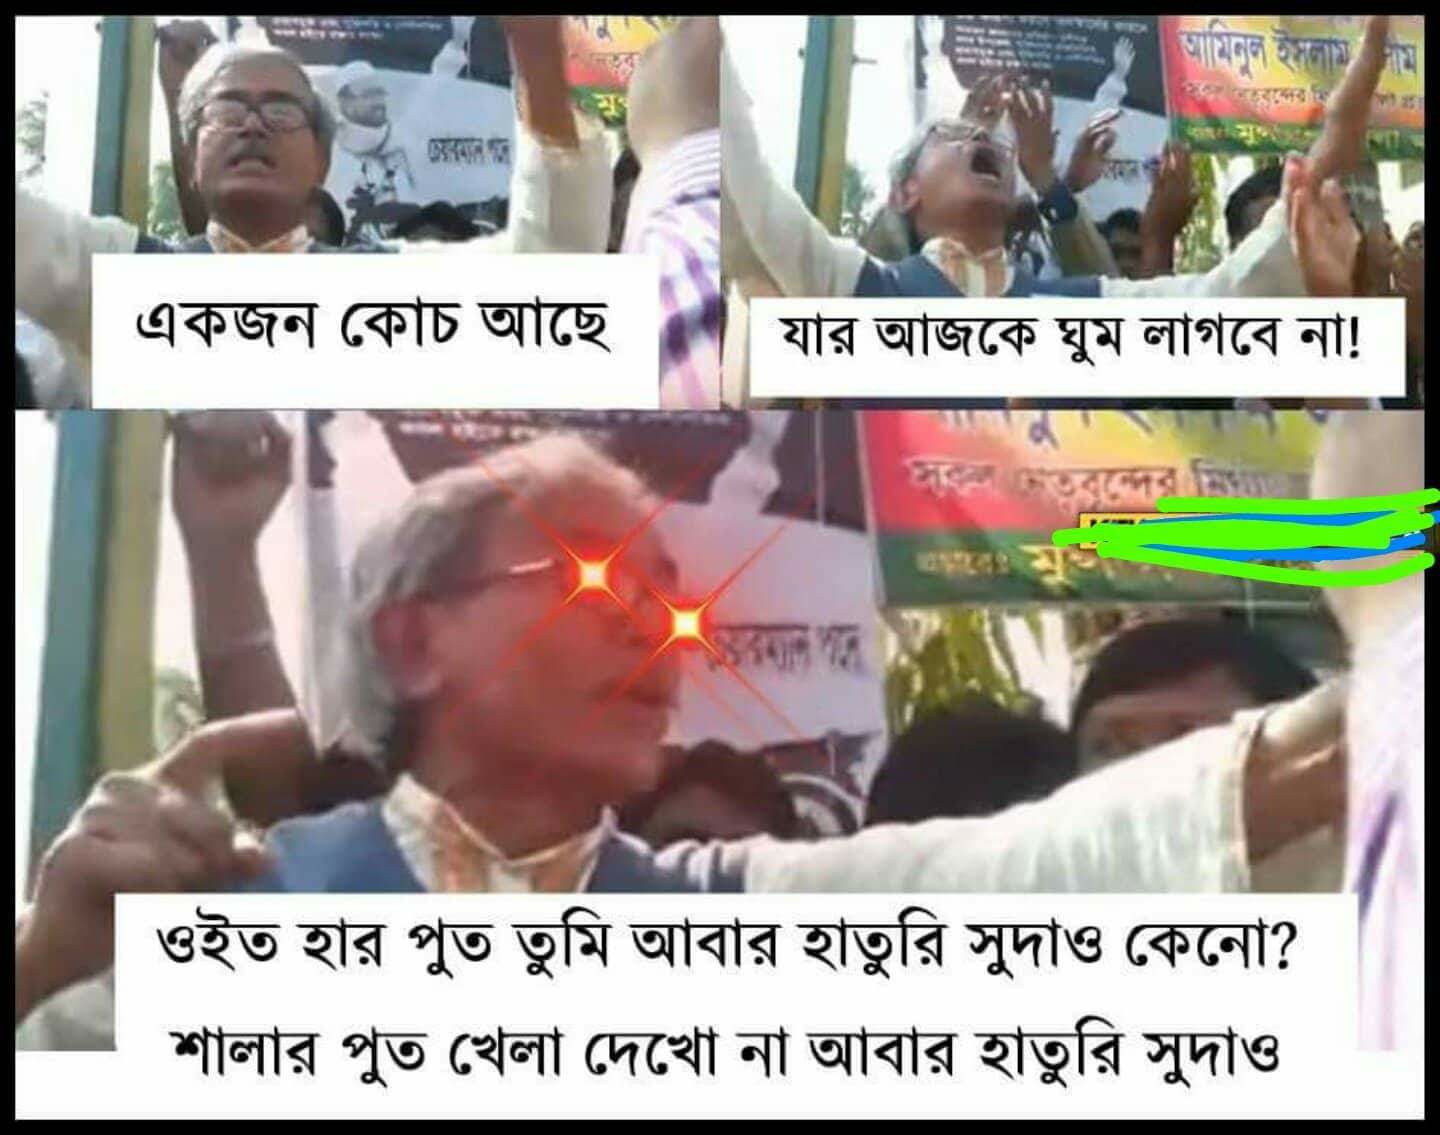
Caption: একজন কোচ আছে    যার আজকে ঘুম লাগবে না !   ওইত হার পুত তুমি আবার হাতুরি সুদাও কেনো ? শালার পুত খেলা দেখো না আবার হাতুরি সুদাও
Label: hate